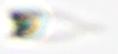
Label: Tintinnid